Question: I am currently developing a Core Data application. I have a table view that shows a list of items whose attribute 'scheduled' (which is a date) is 'nil' and a 'BOOL' attribute is 'NO'. There is a button in each of the table view cells that allows the user to set the date in a modal view. There is a date picker in the modal view. The item is passed to that modal view controller.
The date is set when the user taps the Done button in the modal view. The date is set with this line of code:
'''
self.item.scheduled = self.datePicker.date;
'''
Apparently this line of code causes the UI to be blocked for ~1 second (on a 5th generation iPod touch), which is undesired behavior. I used Instruments and discovered that '-[NSManagedObjectContext(_NSInternalChangeProcessing) _processRecentChanges:]' took over 900.0ms.
Can someone please enlighten me as to what is causing the slowness? I am using just one MOC at the moment. Am I supposed to use another to make the change?
The method that took the longest time I got from Instruments tells me that the table view controller seems to have tried to re-fetch or update the cell, causing the slowness. I have '-com.apple.CoreData.SQLDebug 1' passed on launch though, but no message was shown when the date was set.
This is the call tree I got from Instruments.

'CoreDataTableViewController' is taken from a book about Core Data that I read. It is mostly the same as the one found <URL>.
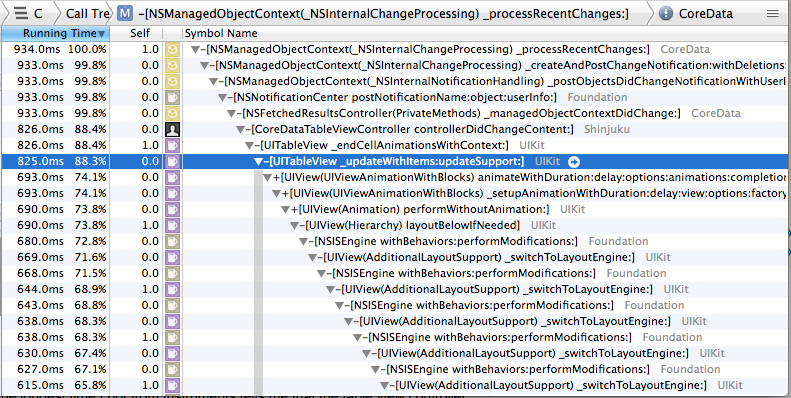
Answer: I finally <URL>. It turns out Auto Layout is extremely slow when offscreen. This is why it can be seen in the call tree that the layout operation took the majority of time.
'NSFetchedResultsController''viewWillDisappear:''viewWillAppear:''reloadData''NSFetchedResultsController''delegate''self'
As amb mentioned in the comments, the solution above is a bad approach. This is the <URL>. I should add that my table view only correctly reloaded when I added
'''
if(self.tableView.window == nil)
return;
'''
also to 'controllerWillChangeContent:'.